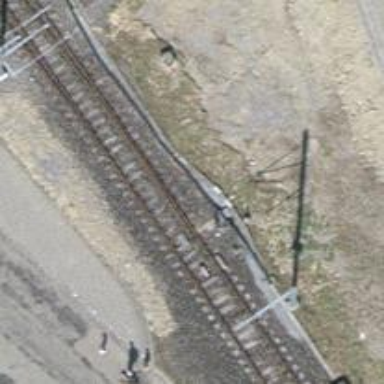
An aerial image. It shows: Single railway track with electrification through contact line.